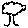
Label: tree